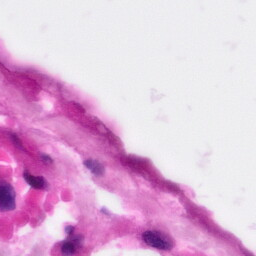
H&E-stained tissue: Pancreatic